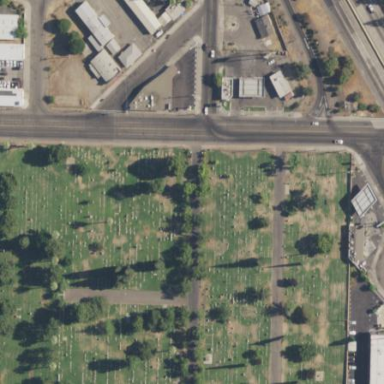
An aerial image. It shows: Cemetery.